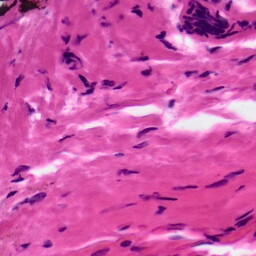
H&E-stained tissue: Ovarian